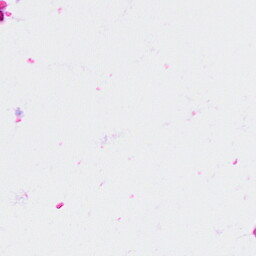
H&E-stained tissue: Breast